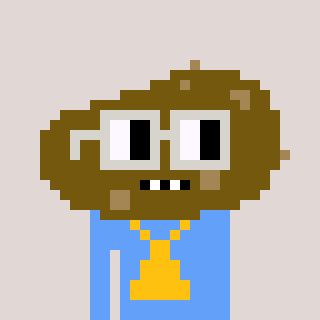
a pixel art character with square light gray glasses, a potato-shaped head and a blue-colored body on a warm background